Question: I have my main home screen, but after it loads I want to display an overlaid wheel selector that will go away once a choice is made. Everything has gone well so far except that the submit button for the wheel selector is having some transparency forced upon it.

I've tried android:alpha to force it to be fully opaque but that has not had an effect. Here is the xml layout:
'''
<?xml version="1.0" encoding="utf-8"?>
<FrameLayout xmlns:android="http://schemas.android.com/apk/res/android"
android:orientation="vertical"
android:layout_width="fill_parent"
android:layout_height="fill_parent"
android:gravity="center_vertical"
android:textColor="#000000"
android:background="#faff67"
>
<LinearLayout android:orientation="vertical"
android:layout_width="match_parent"
android:layout_height="match_parent"
>
[ Not relevant? ]
</LinearLayout>
<RelativeLayout android:id="@+id/wheelView" android:background="#CC000000"
android:layout_width="fill_parent"
android:layout_height="fill_parent"
android:orientation="vertical">
<LinearLayout android:layout_width="wrap_content"
android:layout_height="wrap_content"
android:layout_centerInParent="true"
android:orientation="vertical">
<kankan.wheel.widget.WheelView android:id="@+id/deptWheel"
android:layout_height="110dp"
android:layout_width="wrap_content"
android:layout_weight="1"/>
<Button android:id="@+id/button_selectDept"
android:layout_width="match_parent"
android:layout_height="wrap_content"
android:layout_weight="1"
android:alpha="1"
android:text="Submit"></Button>
</LinearLayout>
</RelativeLayout>
'''
Any ideas for what I'm doing wrong here?
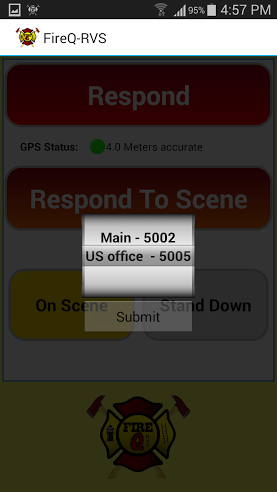
Answer: Maybe throw in a background for the button:
'''
android:background="#FFFFFF"
'''
Or change the color alpha:
'''
android:color="#FF000000"
'''
Perhaps both:
'''
android:background="#FFFFFFFF"
'''